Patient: sex M, age 57
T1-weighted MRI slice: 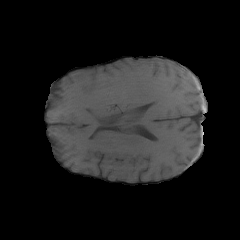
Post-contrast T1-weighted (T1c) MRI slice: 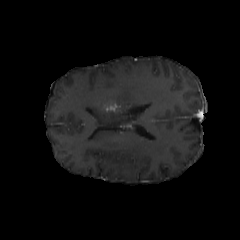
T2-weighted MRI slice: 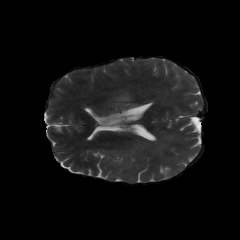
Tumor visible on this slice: yes
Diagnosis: Glioblastoma, IDH-wildtype
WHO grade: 4